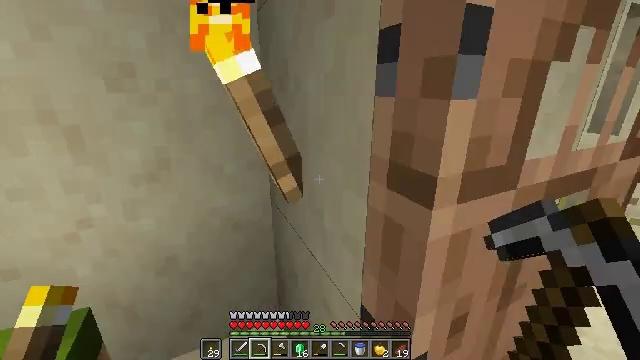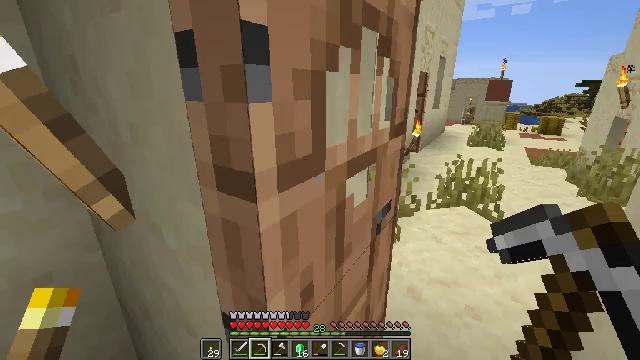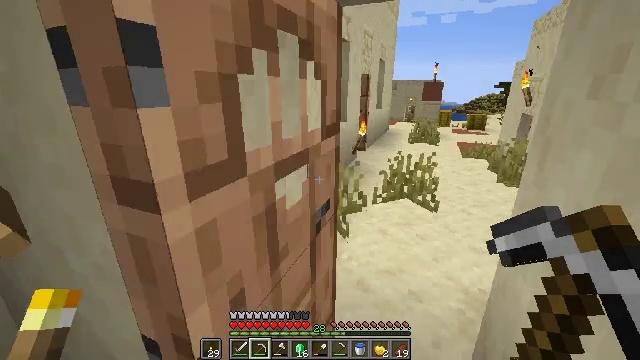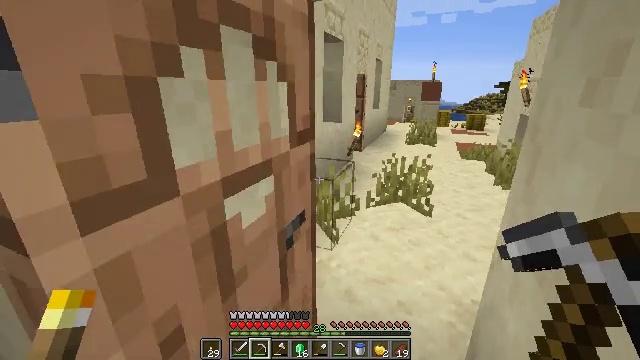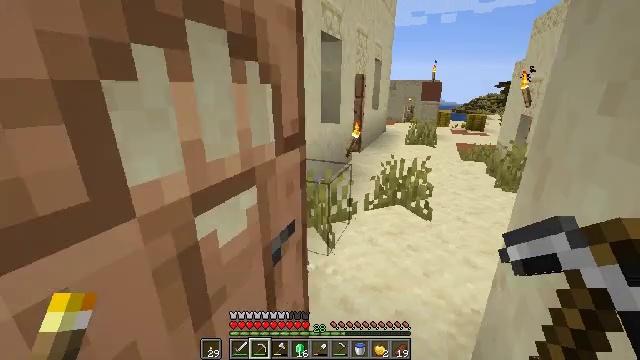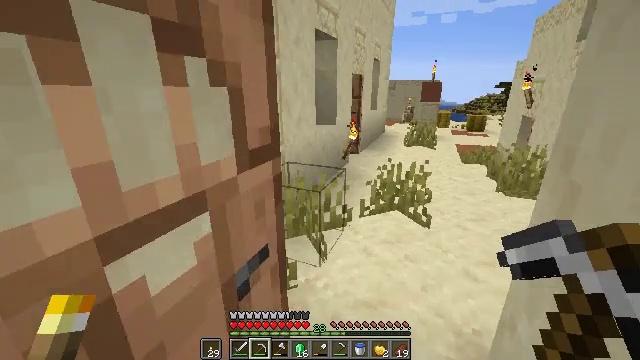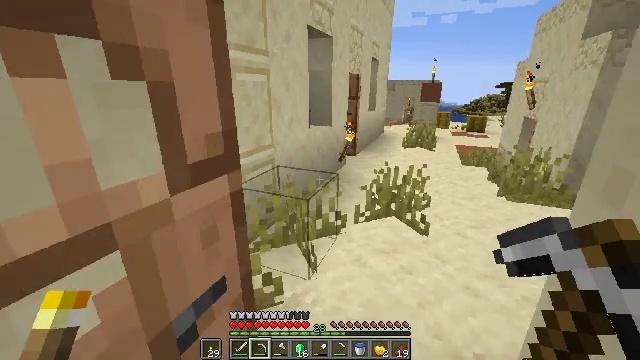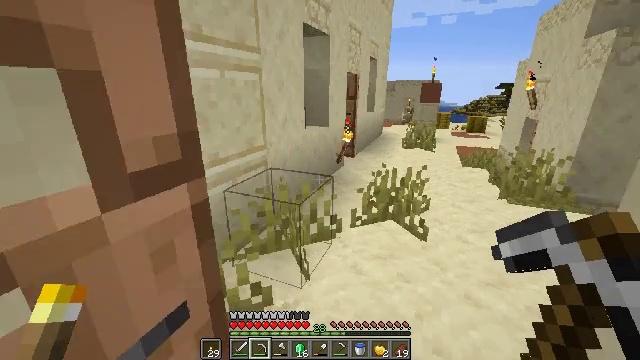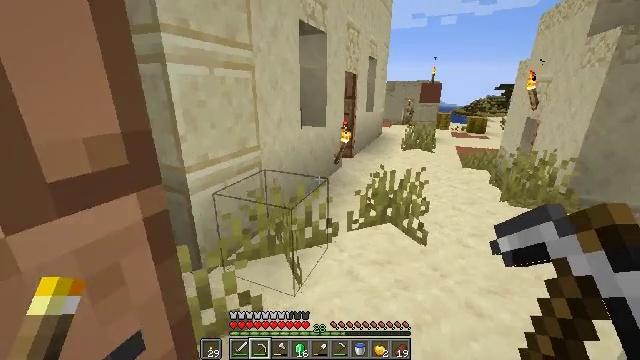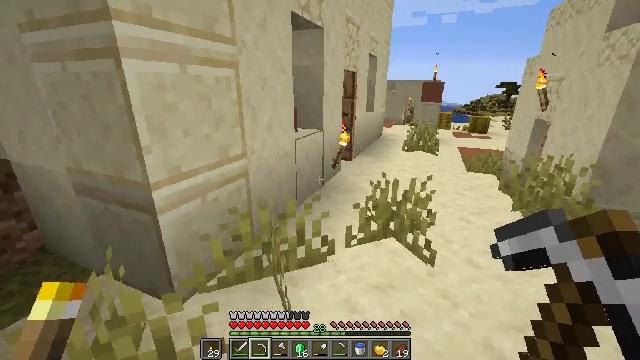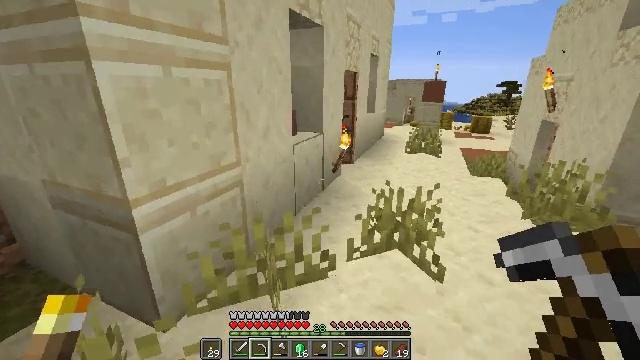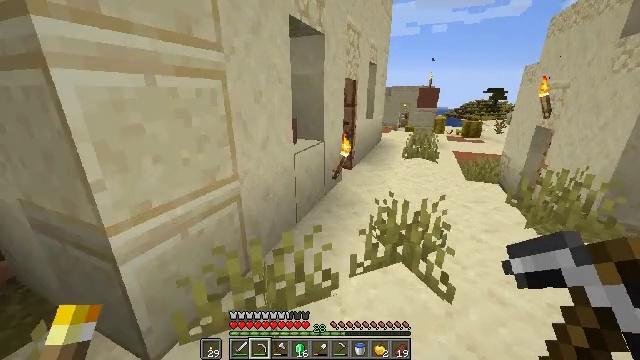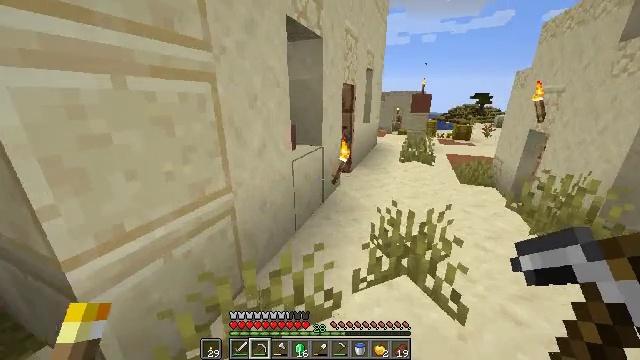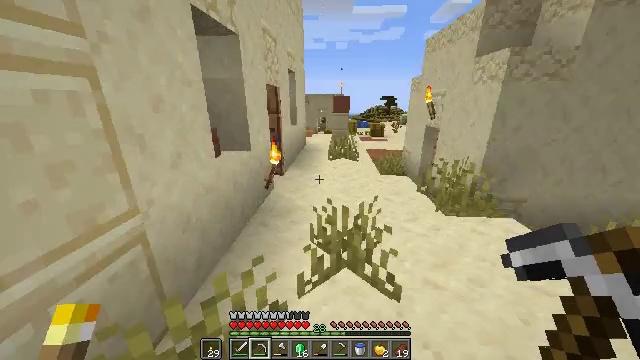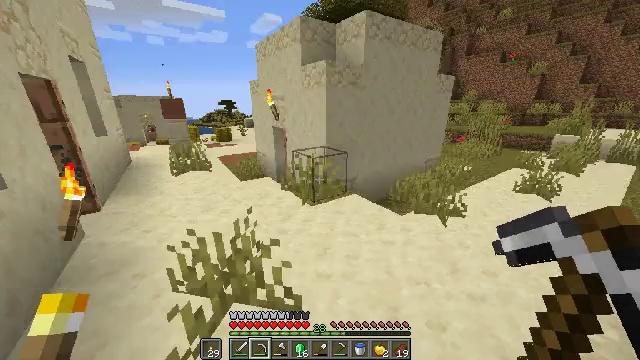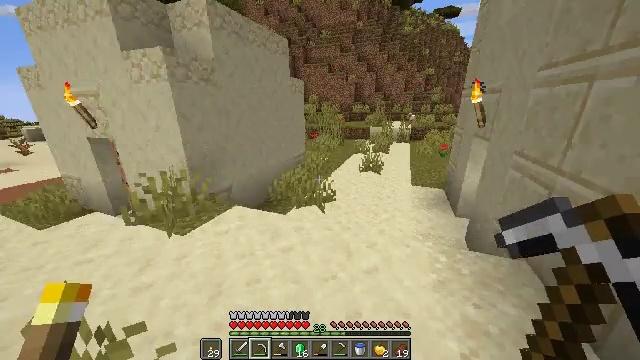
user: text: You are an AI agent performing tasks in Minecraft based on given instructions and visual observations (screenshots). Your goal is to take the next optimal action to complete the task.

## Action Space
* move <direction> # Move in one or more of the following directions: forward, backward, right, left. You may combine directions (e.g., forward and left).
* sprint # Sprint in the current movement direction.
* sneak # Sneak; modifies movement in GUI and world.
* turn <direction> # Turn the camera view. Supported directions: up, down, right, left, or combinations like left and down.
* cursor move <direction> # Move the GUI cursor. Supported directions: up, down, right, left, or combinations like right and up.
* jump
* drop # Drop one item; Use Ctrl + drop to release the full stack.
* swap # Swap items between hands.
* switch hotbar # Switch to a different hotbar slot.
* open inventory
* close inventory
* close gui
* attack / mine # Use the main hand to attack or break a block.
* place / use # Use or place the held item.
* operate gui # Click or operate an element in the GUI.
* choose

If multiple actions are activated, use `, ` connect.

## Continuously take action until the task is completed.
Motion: motion action
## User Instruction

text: Attack the hay block to get hay.
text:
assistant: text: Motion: move right, turn right
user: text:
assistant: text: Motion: move right, turn right
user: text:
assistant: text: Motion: move forward and move right
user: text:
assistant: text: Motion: move forward and move right
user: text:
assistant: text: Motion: move forward and move right
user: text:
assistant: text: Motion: move forward and move right
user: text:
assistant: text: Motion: move forward and move right
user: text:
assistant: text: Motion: move forward
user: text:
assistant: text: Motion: move forward
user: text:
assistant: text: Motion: move forward, sprint
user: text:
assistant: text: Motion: move forward, sprint
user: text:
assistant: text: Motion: move forward, sprint
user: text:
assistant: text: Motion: move forward, sprint, turn right
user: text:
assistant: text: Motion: move forward, sprint, turn right
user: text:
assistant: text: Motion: move forward, sprint, turn right
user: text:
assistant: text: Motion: move forward, sprint, turn right
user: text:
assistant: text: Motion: move forward, sprint
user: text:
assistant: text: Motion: move forward, sprint
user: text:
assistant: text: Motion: move forward, sprint
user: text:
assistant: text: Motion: move forward, sprint
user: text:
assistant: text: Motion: move forward
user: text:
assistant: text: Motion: move forward
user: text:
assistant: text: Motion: move forward, turn right
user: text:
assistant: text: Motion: move forward, turn right
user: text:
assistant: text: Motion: move forward, turn right and down
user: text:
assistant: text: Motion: move forward and move left, turn right and down
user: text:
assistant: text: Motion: move forward and move left, turn right
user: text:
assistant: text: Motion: move forward and move left
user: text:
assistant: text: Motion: move forward and move left
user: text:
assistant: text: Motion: move forward and move left